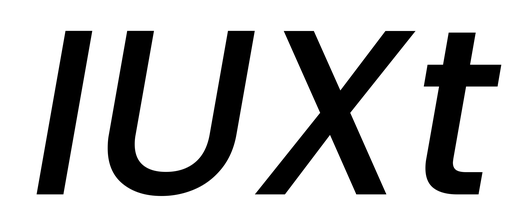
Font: Poppins-MediumItalic